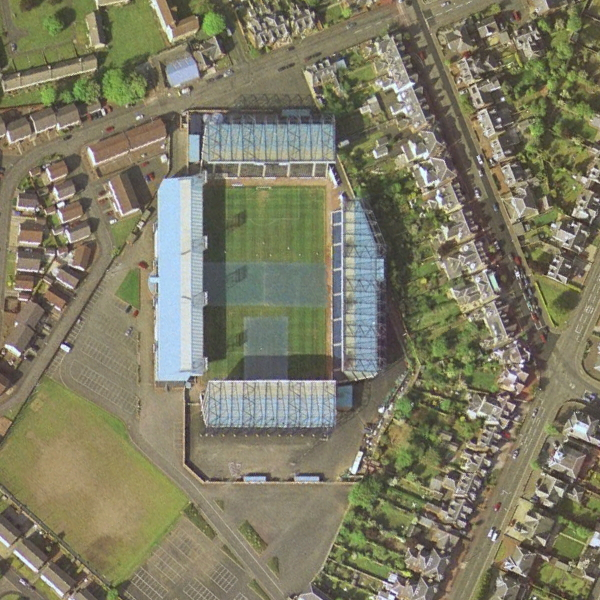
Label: Stadium